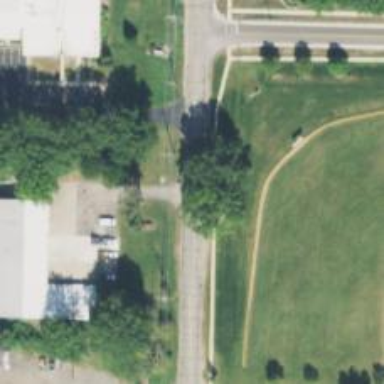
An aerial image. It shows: Tertiary road with sidewalk on the left.